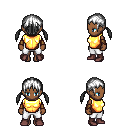
a pixel art fantasy rpg character, female body template, human, dark skin, gold chest armor, white pants, white twin-tailed hairstyle, leather bracers, maroon shoes, four views (front, back, left, right), 2x2 character sprite sheet, small pixel art, hard edges, no anti-aliasing